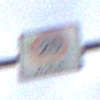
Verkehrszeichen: BeginnZone20
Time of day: SunriseSunset
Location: Outdoor (Urban)
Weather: PartlyCloudy
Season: NotSpecified
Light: Natural